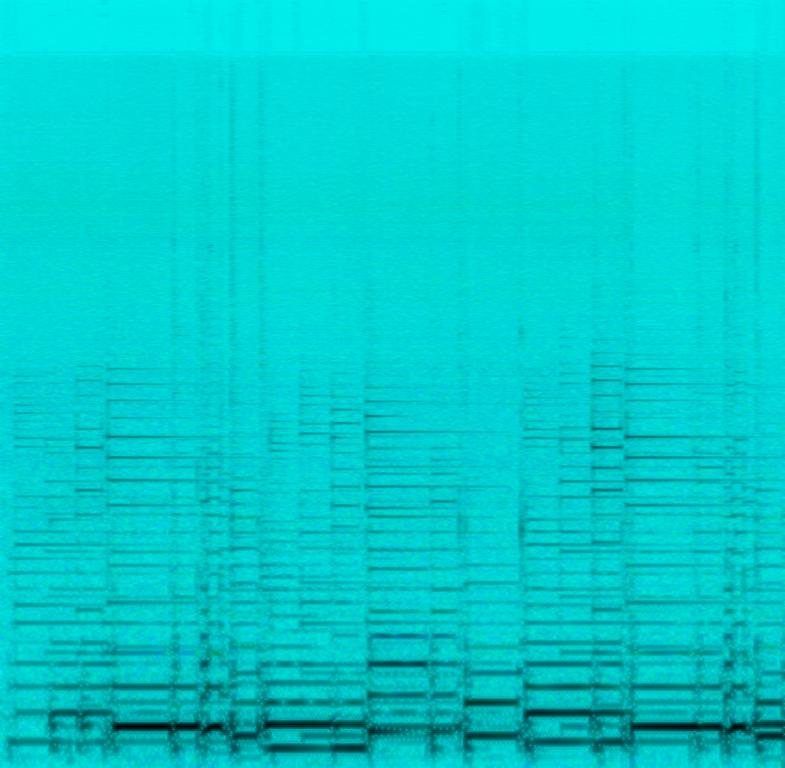
The low quality recording features a cover of a rock song played on bass guitar over electric guitar arpeggiated melody played on playback in the background. The recording is noisy, in mono, as it was probably recorded on a phone, and it sounds emotional and passionate.